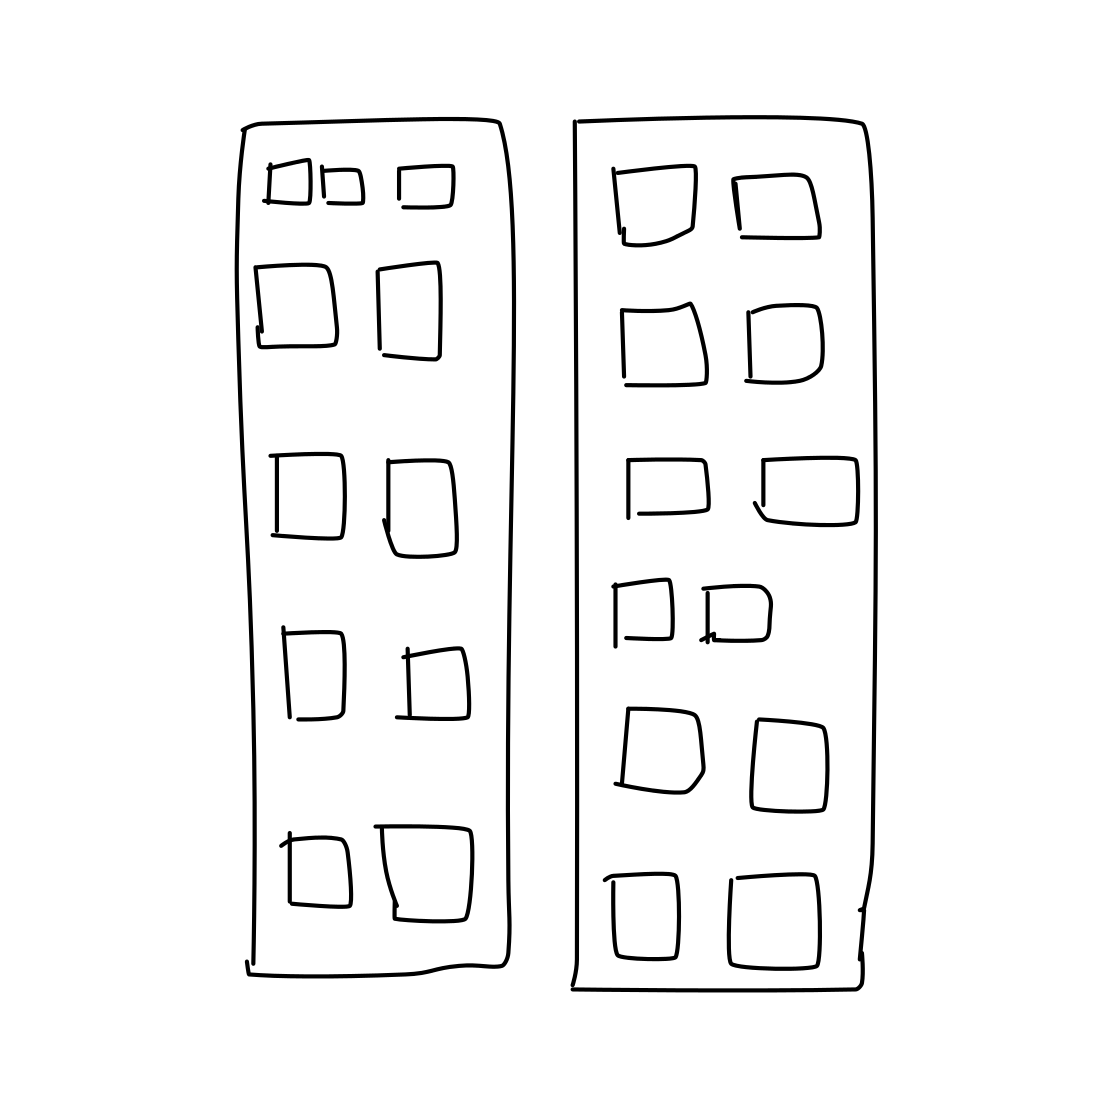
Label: skyscraper